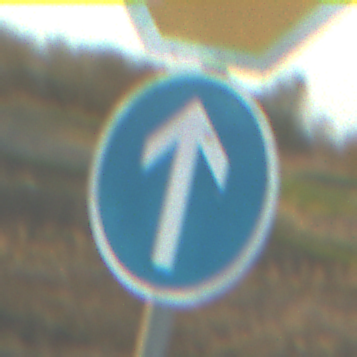
Verkehrszeichen: VorgeschriebeneFahrtrichtungGeradeaus
Zusatzzeichen oben: Stop
Umgebung: Outdoor, Nature
Tageszeit: SunriseSunset
Wetter: PartlyCloudy
Licht: Natural
Jahreszeit: NotSpecified
Kontrast: MediumContrast